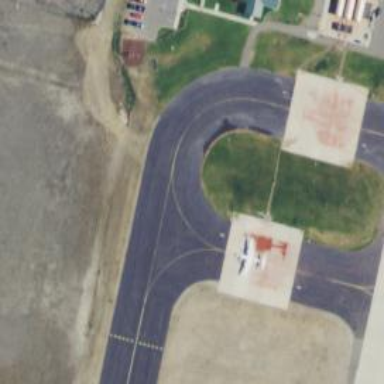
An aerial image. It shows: Image of taxiway at airport.